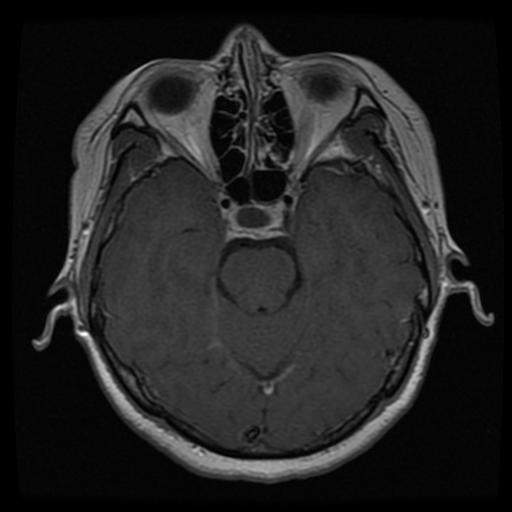
Label: pituitary